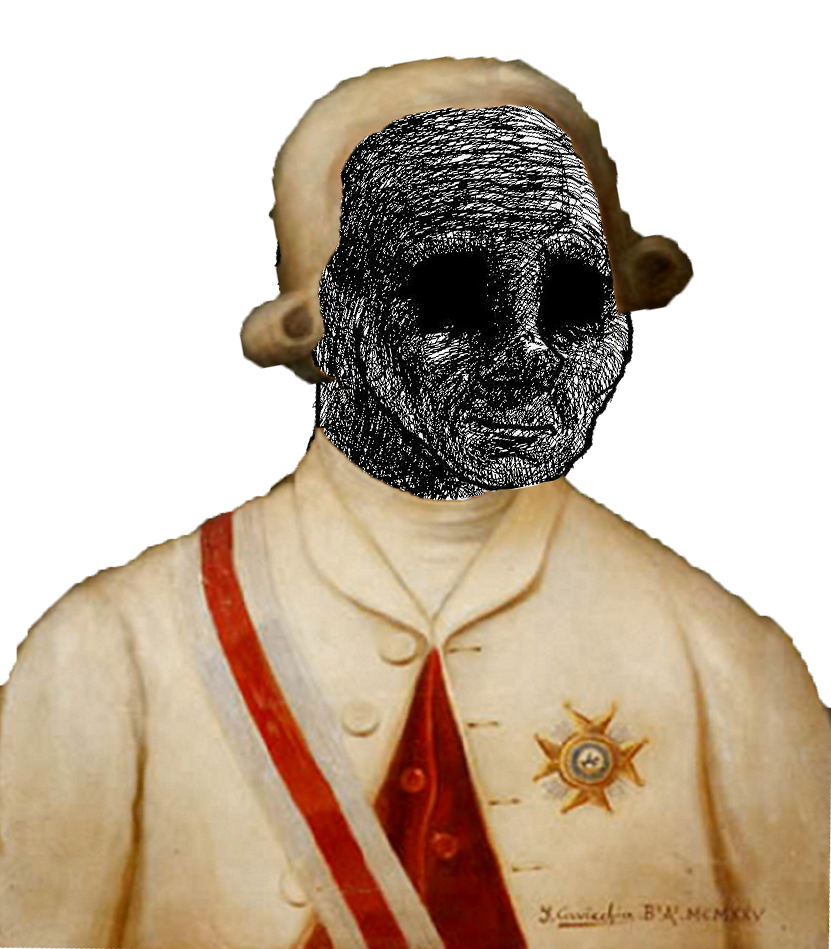
Label: 5_Withered_Wojak